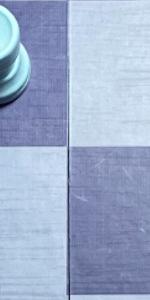
Label: Empty